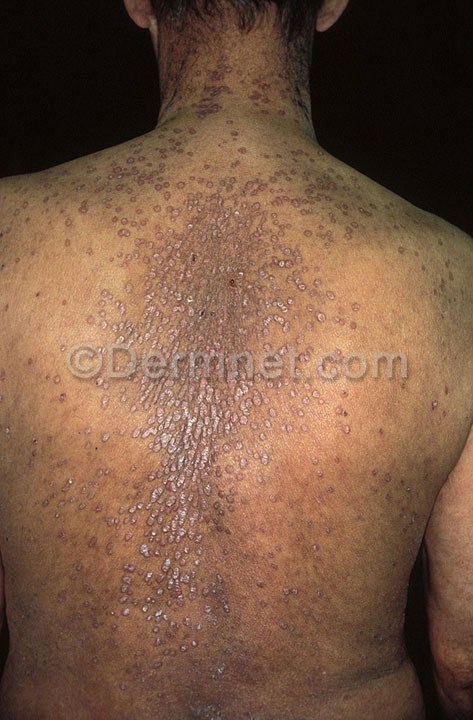
Disease: Nail Fungus and other Nail Disease